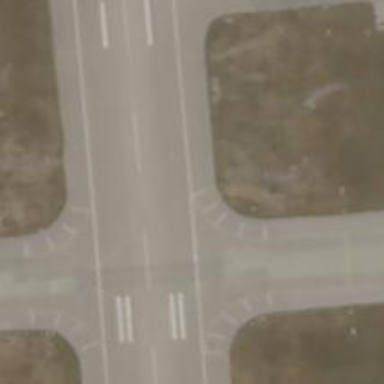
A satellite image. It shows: Image of taxiway at airport.